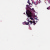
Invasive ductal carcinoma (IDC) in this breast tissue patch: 0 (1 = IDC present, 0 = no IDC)